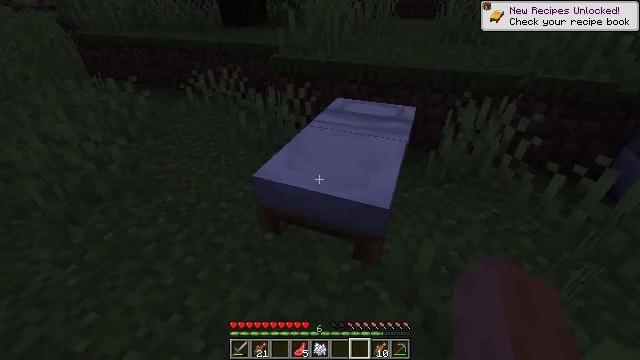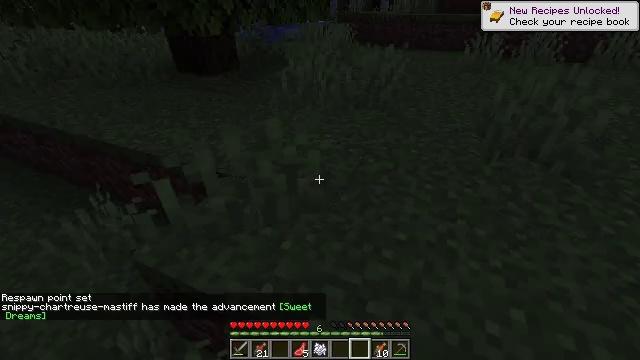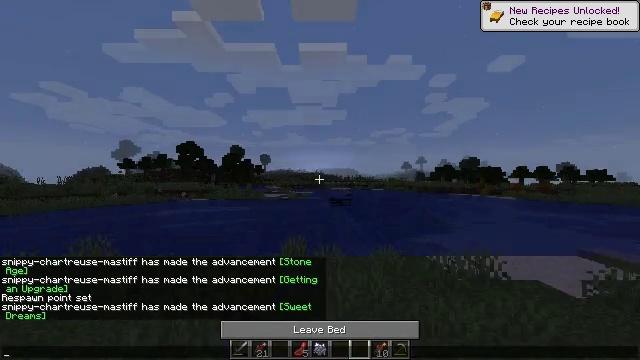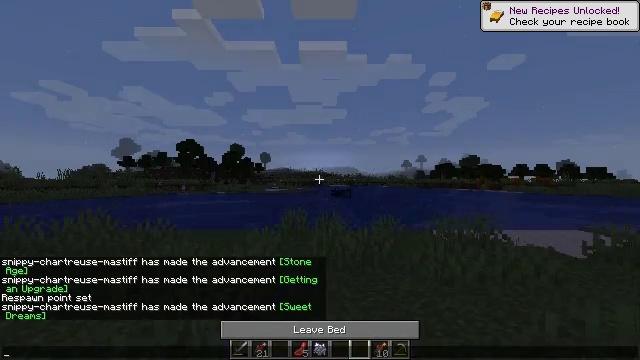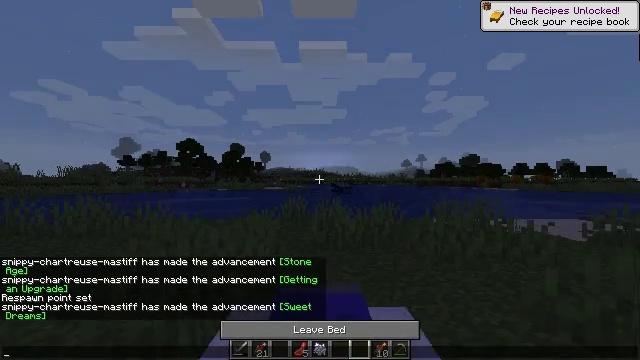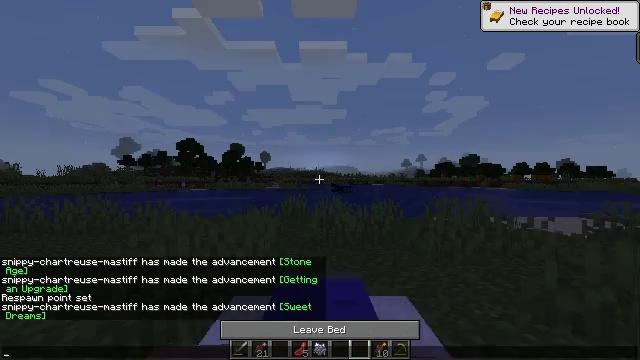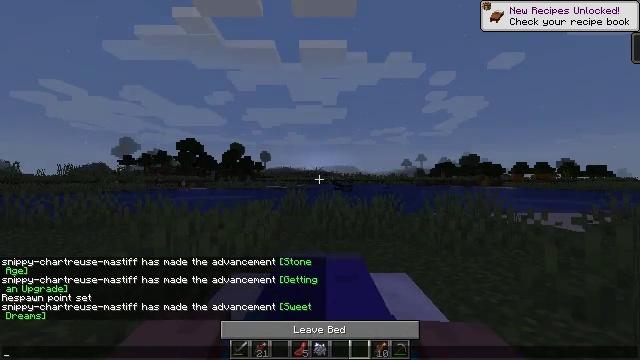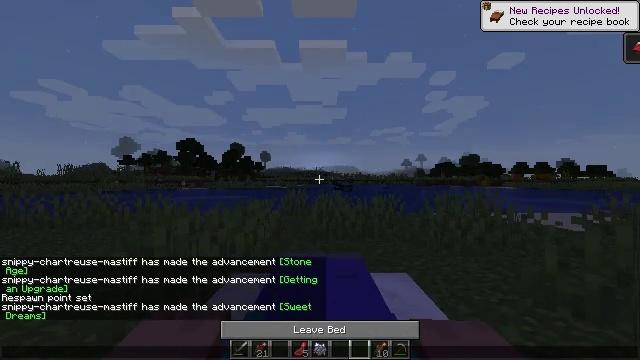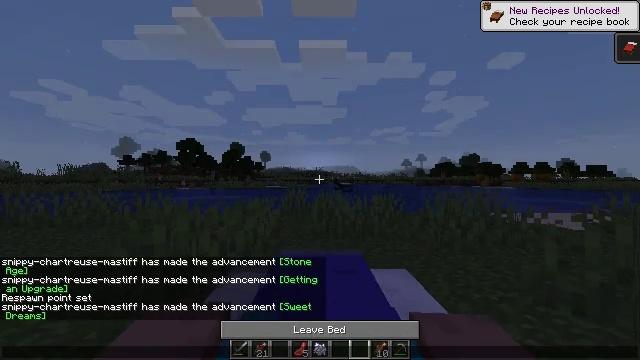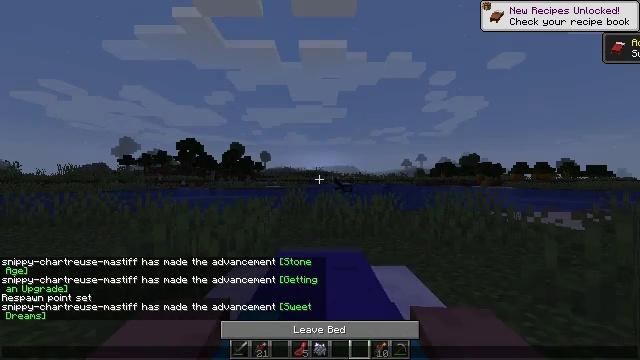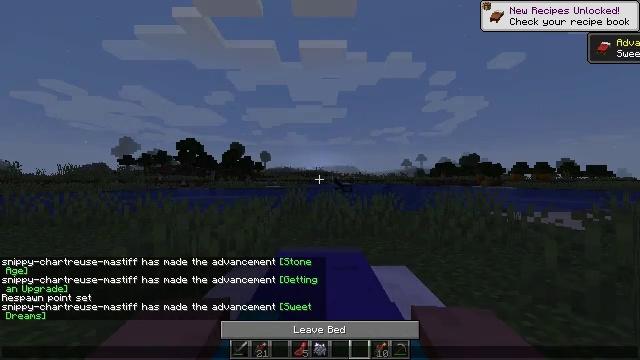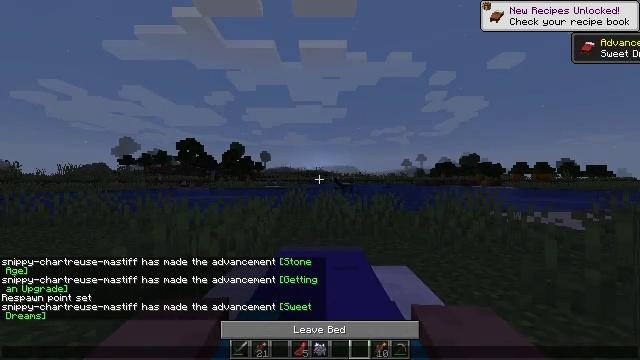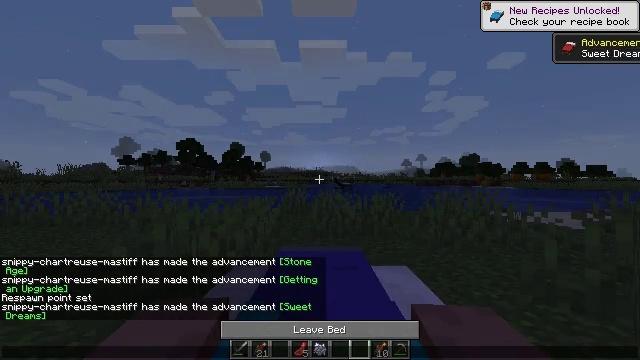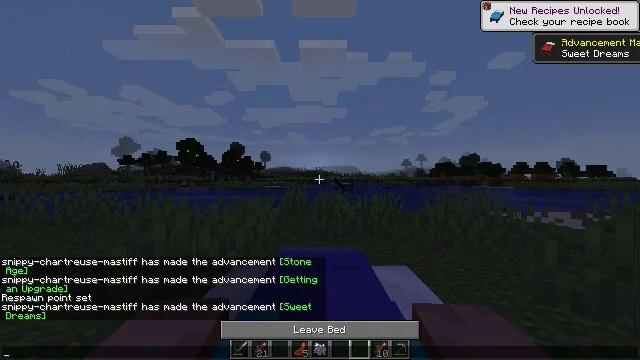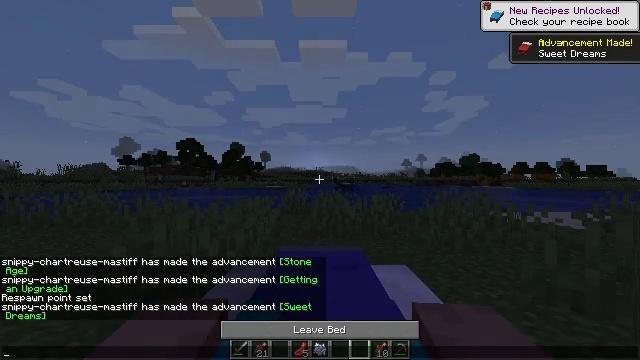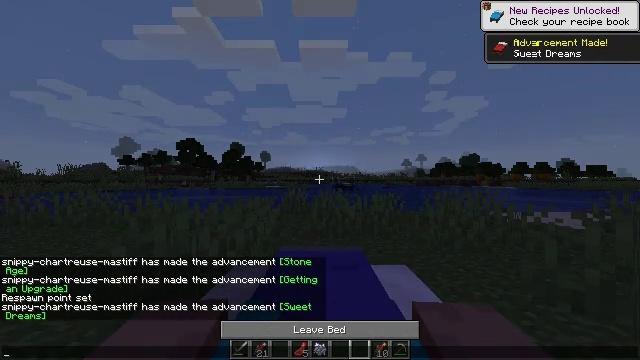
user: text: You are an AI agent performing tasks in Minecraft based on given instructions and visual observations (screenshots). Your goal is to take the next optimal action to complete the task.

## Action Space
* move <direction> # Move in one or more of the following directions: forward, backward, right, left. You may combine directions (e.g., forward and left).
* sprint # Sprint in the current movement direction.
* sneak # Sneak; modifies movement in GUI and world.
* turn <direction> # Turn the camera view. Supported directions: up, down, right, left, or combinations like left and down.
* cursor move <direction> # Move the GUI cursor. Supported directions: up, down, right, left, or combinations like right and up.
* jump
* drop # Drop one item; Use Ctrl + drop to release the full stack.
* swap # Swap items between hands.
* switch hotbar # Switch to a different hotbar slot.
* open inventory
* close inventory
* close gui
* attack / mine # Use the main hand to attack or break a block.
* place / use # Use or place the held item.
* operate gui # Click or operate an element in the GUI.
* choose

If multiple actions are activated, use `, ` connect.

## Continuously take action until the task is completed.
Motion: motion action
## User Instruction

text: Cook a cooked salmon.
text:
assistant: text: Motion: turn left
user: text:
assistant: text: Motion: turn left
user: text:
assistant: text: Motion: open gui
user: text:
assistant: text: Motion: cursor move left
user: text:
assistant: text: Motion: no_op
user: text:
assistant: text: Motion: no_op
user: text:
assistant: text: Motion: no_op
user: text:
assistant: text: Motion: cursor move left
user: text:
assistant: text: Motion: cursor move left
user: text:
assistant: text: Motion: cursor move left and up
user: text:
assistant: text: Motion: cursor move left
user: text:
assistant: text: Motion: no_op
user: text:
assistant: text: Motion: no_op
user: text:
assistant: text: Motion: cursor move right
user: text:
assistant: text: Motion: cursor move right
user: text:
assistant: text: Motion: no_op
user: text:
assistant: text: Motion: no_op
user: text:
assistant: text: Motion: no_op
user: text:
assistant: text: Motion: no_op
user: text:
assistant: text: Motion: no_op
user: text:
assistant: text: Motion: no_op
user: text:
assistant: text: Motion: no_op
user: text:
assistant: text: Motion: no_op
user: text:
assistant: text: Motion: no_op
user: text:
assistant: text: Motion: no_op
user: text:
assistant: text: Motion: no_op
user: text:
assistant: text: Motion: no_op
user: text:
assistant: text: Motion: no_op
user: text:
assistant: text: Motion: no_op
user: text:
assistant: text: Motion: no_op